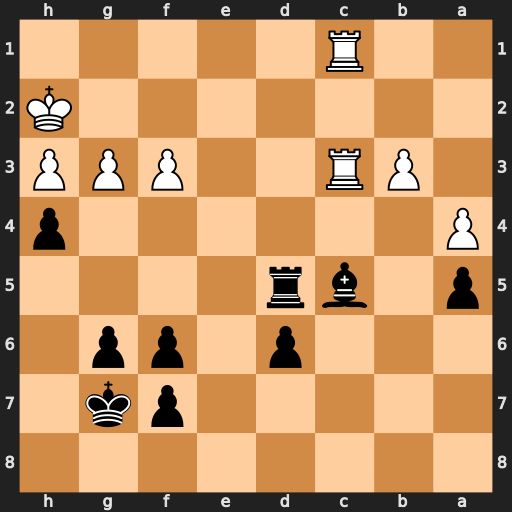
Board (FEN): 8/5pk1/3p1pp1/p1br4/P6p/1PR2PPP/7K/2R5
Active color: b
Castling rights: -
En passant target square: -
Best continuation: Rd2+ Kh1 hxg3